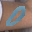
Label: 0